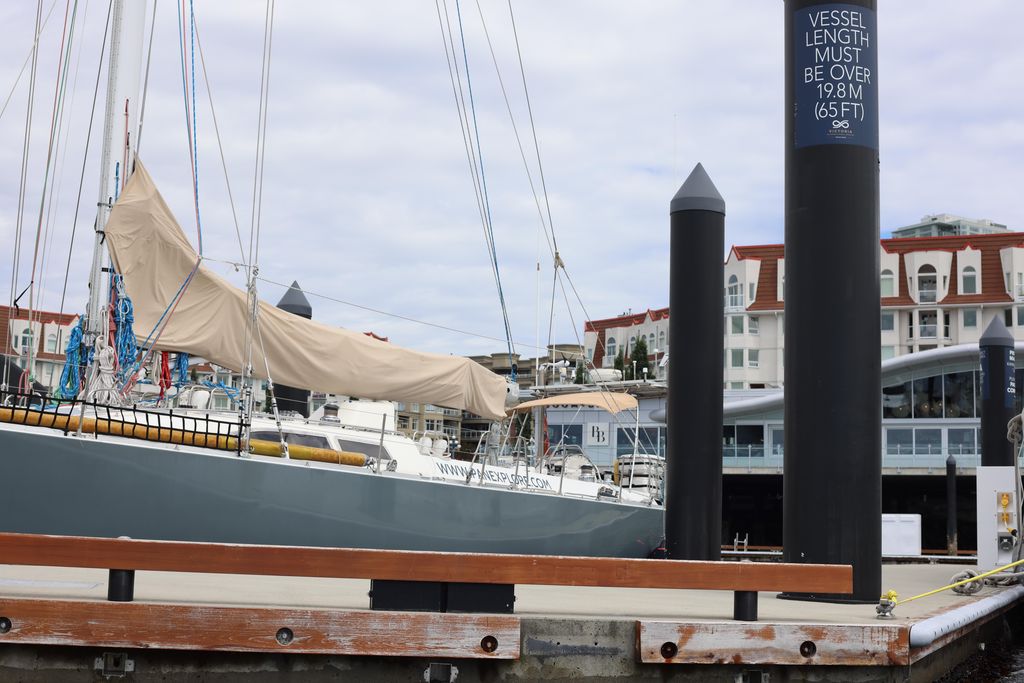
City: victoria